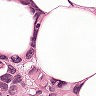
Metastatic tissue present: yes